Question: I'm trying to change the test pattern of an ffmpeg streamer, <URL> , into familiar RGB format. My broader goal is to compute frames of a streamed video on the fly.
So I replaced its 'AV_PIX_FMT_MONOWHITE' with 'AV_PIX_FMT_RGB24', which is "packed RGB 8:8:8, 24bpp, RGBRGB..." according to <URL> .
To stuff its pixel array called 'data', I've tried many variations on
'''
for (int y=0; y<HEIGHT; ++y) {
for (int x=0; x<WIDTH; ++x) {
uint8_t* rgb = data + ((y*WIDTH + x) *3);
const double i = x/double(WIDTH);
// const double j = y/double(HEIGHT);
rgb[0] = 255*i;
rgb[1] = 0;
rgb[2] = 255*(1-i);
}
}
'''
At 'HEIGHT'x'WIDTH'= 80x60, this version yields
, when I expect a single blue-to-red horizontal gradient.
640x480 yields the same 4-column pattern, but with far more horizontal stripes.
640x640, 160x160, etc, yield columns, cyan-ish / magenta-ish / yellow-ish, with the same kind of horizontal stripiness.
Vertical gradients behave even more weirdly.
Appearance was unaffected by an 'AV_PIX_FMT_RGBA' attempt (4 not 3 bytes per pixel, alpha=255). Also unaffected by a port from C to C++.
The argument 'srcStrides' passed to 'sws_scale()' is a length-1 array, containing the single int 'HEIGHT'.
<URL> asks the same question in less detail, so far unanswered.
The streamer emits one warning, which I doubt affects appearance:
'[rtp @ 0x269c0a0] Encoder did not produce proper pts, making some up.'
So. How do you set the RGB value of a pixel in a frame to be sent to sws_scale() (and then to x264_encoder_encode() and av_interleaved_write_frame())?
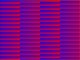
Answer: Use 'avpicture_fill()' as described in <URL> .
Instead of passing 'data' directly to 'sws_scale()', do this:
'''
AVFrame* pic = avcodec_alloc_frame();
avpicture_fill((AVPicture *)pic, data, AV_PIX_FMT_RGB24, WIDTH, HEIGHT);
'''
and then replace the 2nd and 3rd args of 'sws_scale()' with
'''
pic->data, pic->linesize,
'''
Then the gradients above work properly, at many resolutions.